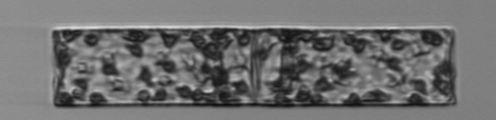
Label: Guinardia_flaccida